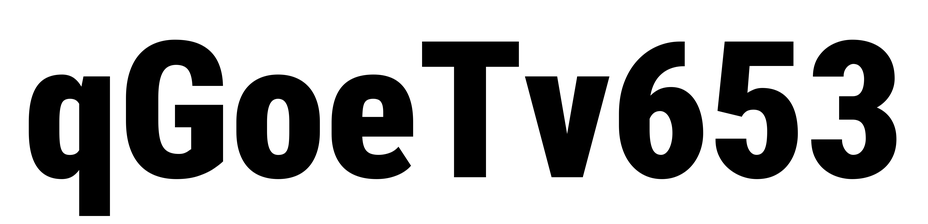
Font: Roboto_Condensed_Black